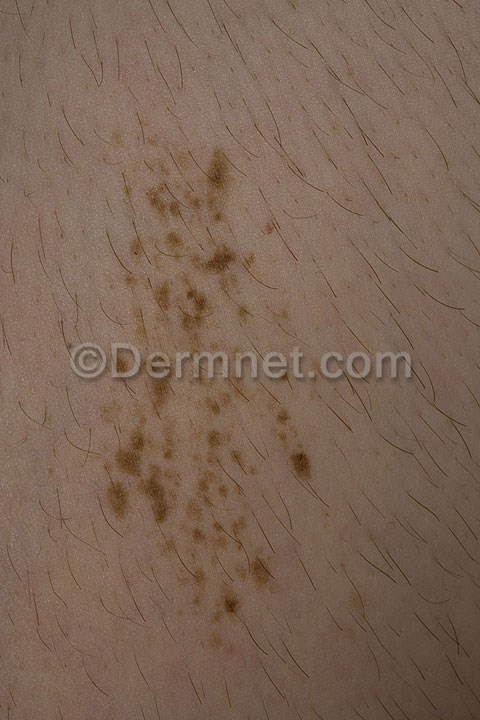
Disease: Melanoma Skin Cancer Nevi and Moles